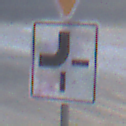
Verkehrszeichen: VerlaufVorfahrtsstrasse2
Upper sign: VorfahrtGewaehren
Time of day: SunriseSunset
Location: Outdoor (Beach)
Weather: Overcast
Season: NotSpecified
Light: Natural